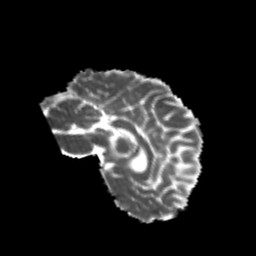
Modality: MD
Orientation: sagittal
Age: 20
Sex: female
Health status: healthy
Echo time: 0.074 s